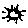
Label: sun